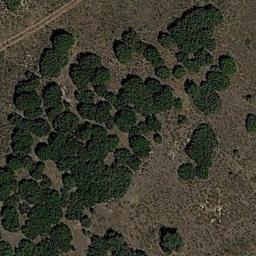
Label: chaparral